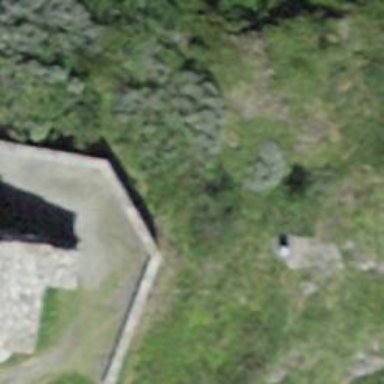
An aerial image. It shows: Stone wall.